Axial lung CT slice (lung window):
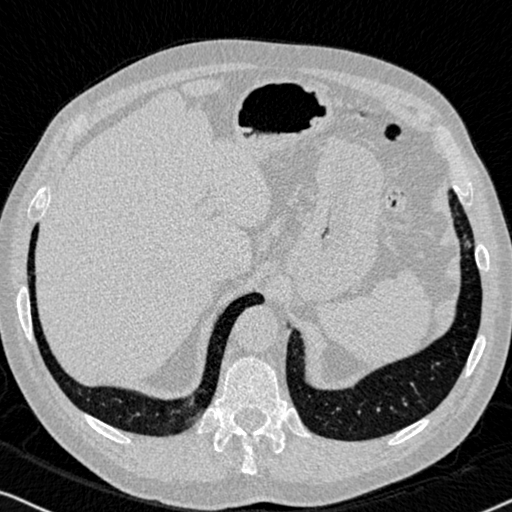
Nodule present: no